Field crop: tomato
Growth stage: 1
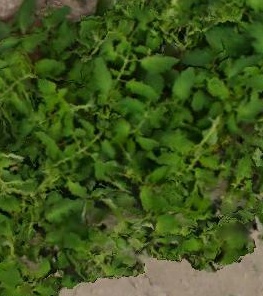
Species: tomato